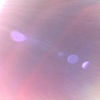
Label: sunburn